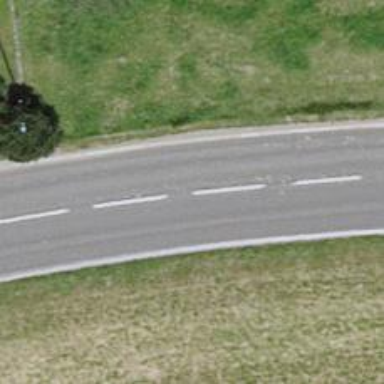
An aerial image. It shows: Secondary road with asphalt surface.